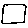
Label: square